Interaction volume radius: 10 \u00c5
Interaction volume height: 10 \u00c5
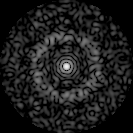
Disorder parameter: 0.8207